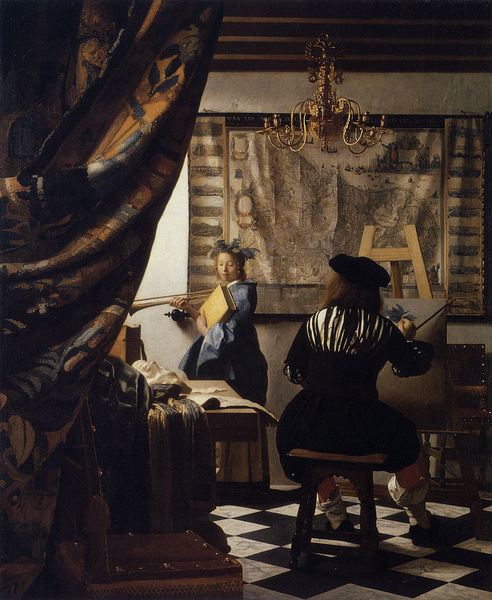
Titel: Ruhm der Malkunst
Künstler: Jan Vermeer
Standort: Wien
Institution: Kunsthistorisches Museum
Schlagwörter: blau, blätter, dunkel, gemälde, mann, schatten, weiß, gelb, komposition, mädchen, ocker, sitzen, braun, fenster, frau, grau, hell, hintergrund, holz, hut, kariert, kleid, lampe, licht, marmor, profil, raum, rücken, schwarz, stuhl, stühle, tisch, vordergrund, zimmer, blick, blüten, dame, rot, tuch, beige, malerei, muster, teppich, alt, jung, kappe, mütze, wand, barock, halten, kleidung, lang, stehen, bild, holland, niederlande, portrait, porträt, vorhang, busch, schlank, boden, gewand, gold, haare, interieur, mantel, sitzend, stehend, stoff, decke, paar, tochter, vater, locken, rokoko, seide, genre, kopfbedeckung, rückenansicht, papier, modell, schwer, farben, hocker, schemel, kissen, vorhänge, gobelin, wandteppich, musikinstrument, atelier, maler, muse, staffelei, bett, kronleuchter, leuchter, lüster, lichteinfall, gesenkt, faltenwurf, nieten, fussboden, strümpfe, buch, schwarz weiss, künstler, fliesen, leinwand, stiefel, vermeer, holzdecke, mosaik, allegorie, kranz, malen, pinsel, brokat, wappen, karte, kerzenleuchter, barett, diffus, dunke, leder, wams, unsichtbar, lichtquelle, plan, platten, niederländer, landkarte, velazquez, wien, pluderhose, stafflei, gips, posaune, steinboden, kopfschmuck, wandbehang, geometrie, haartracht, musikerin, studio, ausgeglichen, abguss, trompete, balkendecke, deckenbalken, panellen, farbkontraste, maleratelier, abgestützt, delft, weltkarte, jan, jan vermeer, van delft, wandteppeich, fru, basket, krankz, malzimmer, olzdecke, sotzen, tischrand, selbstprotrait, gelbes album, edler vorhang, hängeleuchte, goldenes jahrhundert